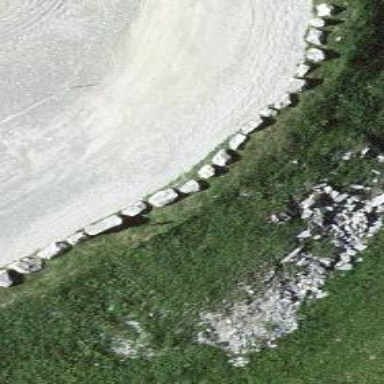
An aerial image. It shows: Block barrier.